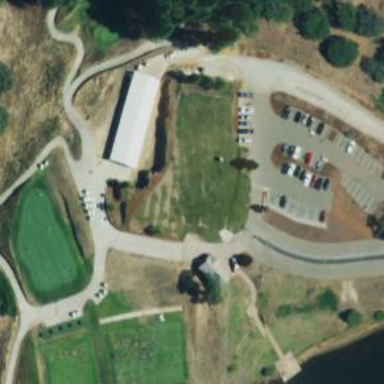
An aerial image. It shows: Golf clubhouse.